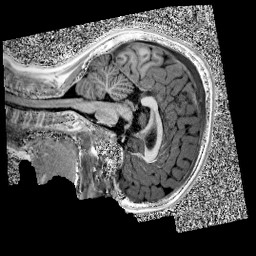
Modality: UNIT1
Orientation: sagittal
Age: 11
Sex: male
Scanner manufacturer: siemens
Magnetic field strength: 3 T
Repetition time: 4 s
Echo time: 0.00303 s